Деревянная индейская фигурка, которую можно с хорошей точностью считать сплошным однородным цилиндром, имеет высоту $H = 6~см$ и диаметр $d = 1~см$ (см. рисунок). К этой фигурке на высоте $h = 2~см$ от основания прикреплена нить, а сама фигурка помещена на шероховатый горизонтальный стол. Коэффициент трения между столом и фигуркой равен $\mu = 1/3$. Участникам конкурса требуется тянуть за нить в горизонтальном направлении и сдвинуть фигурку на другой конец стола, не опрокинув её.
Возможно ли это совершить? Если да, то как? Если нет, то почему?
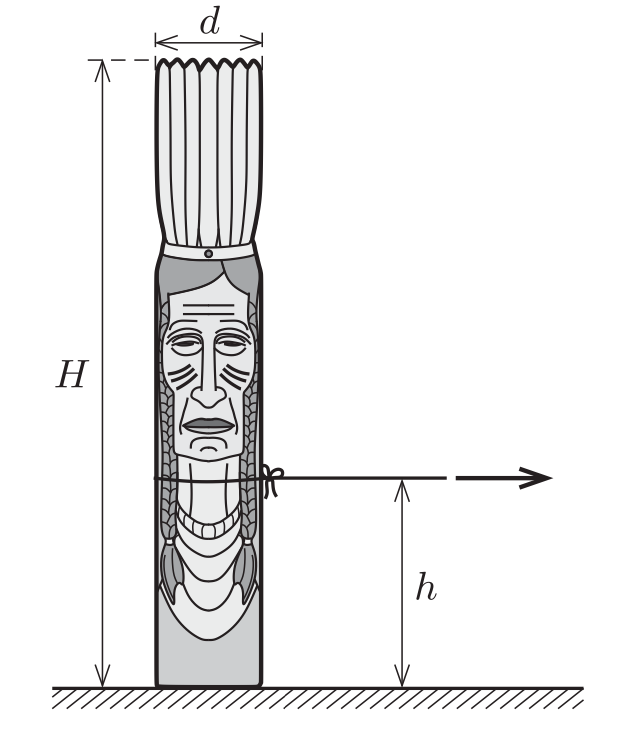
Ответ: Возможно. Для этого нужно тянуть с ускорением $a \ge (\frac{2\mu{h}-d}{H-2h})g\approx1.6~м/с^2$ и $a \le (\frac{2\mu{h}+d}{H-2h})g\approx11.4~м/с^2$
Темы:
T, Механика, 200 задач, Момент сил, Динамика твердого тела